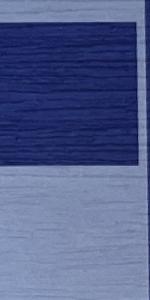
Label: Empty